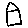
Label: house